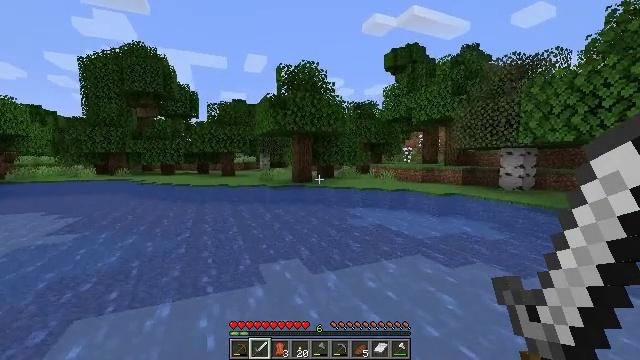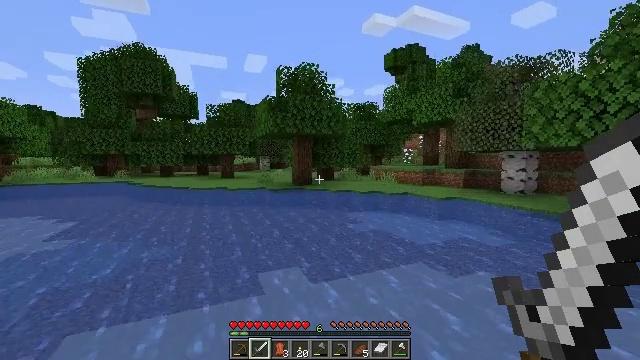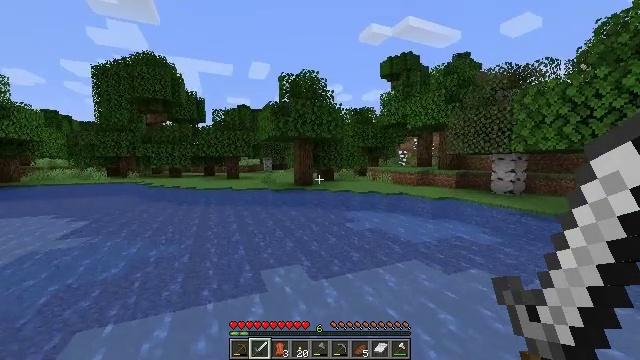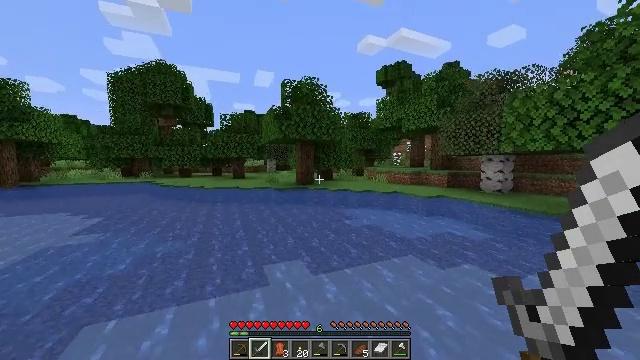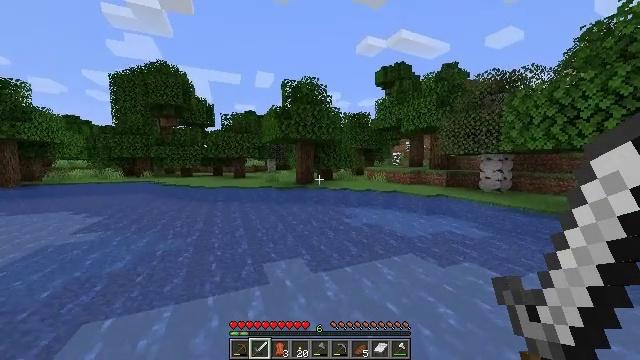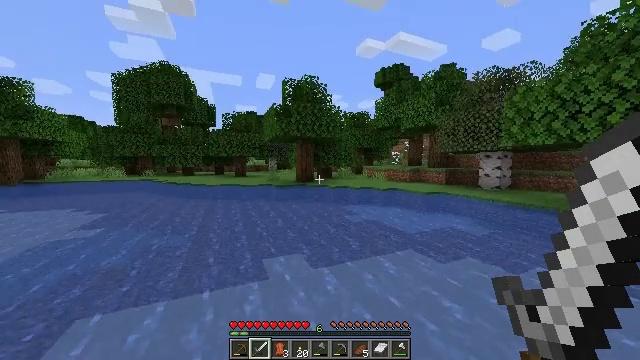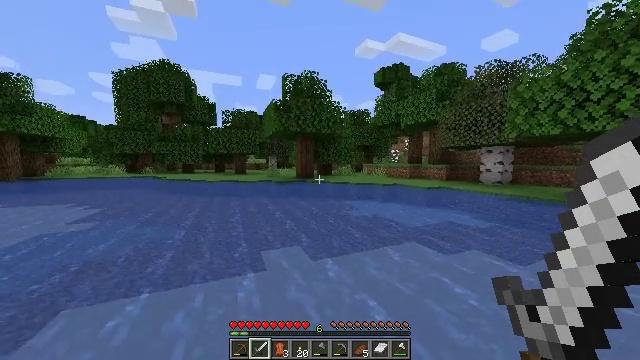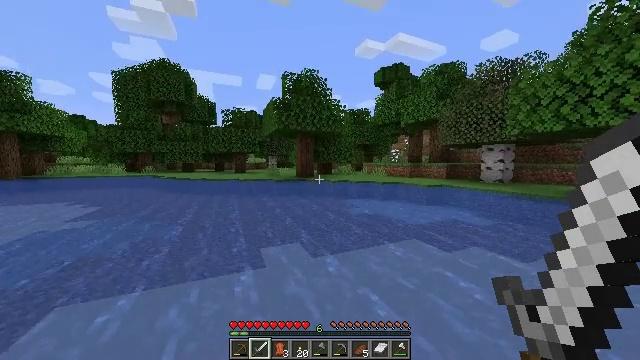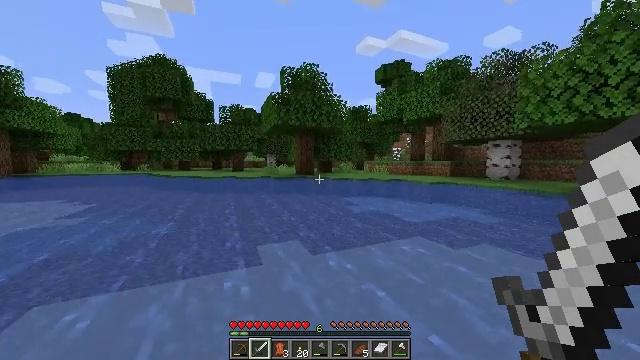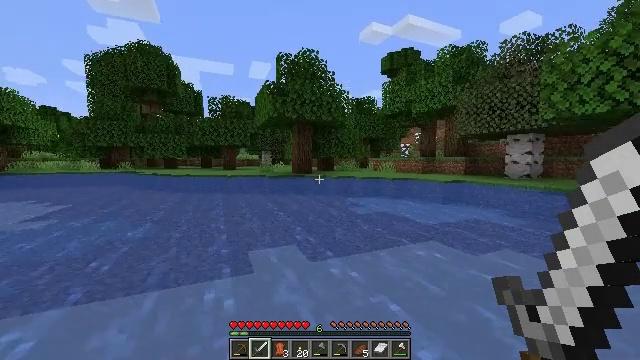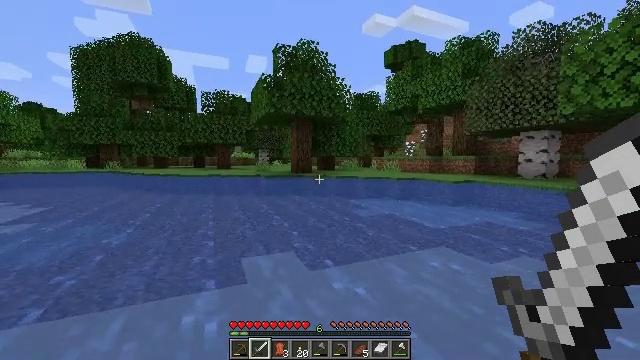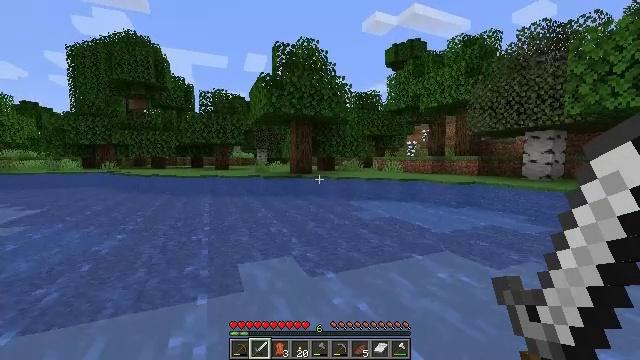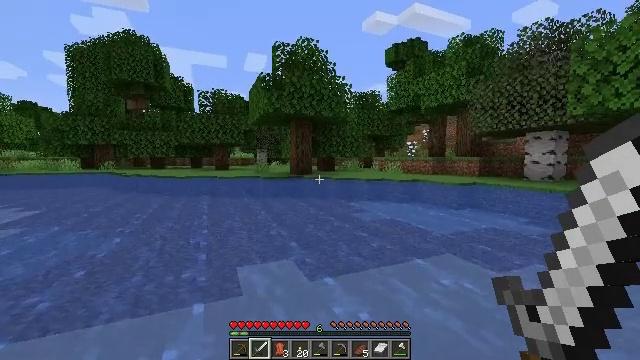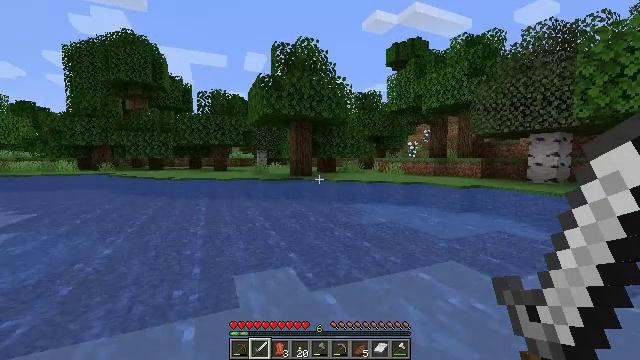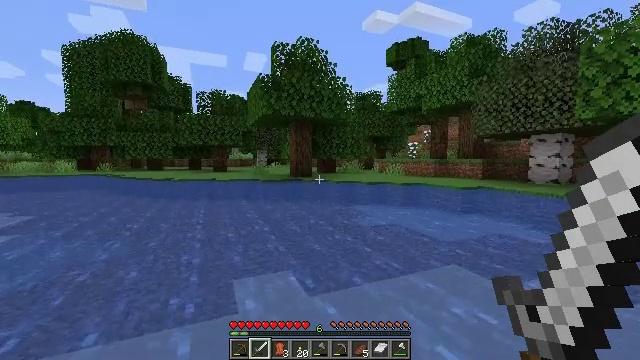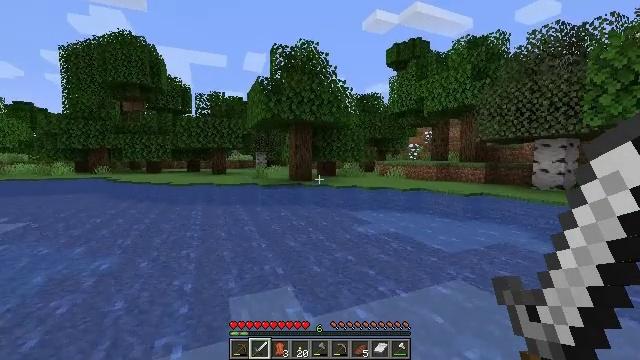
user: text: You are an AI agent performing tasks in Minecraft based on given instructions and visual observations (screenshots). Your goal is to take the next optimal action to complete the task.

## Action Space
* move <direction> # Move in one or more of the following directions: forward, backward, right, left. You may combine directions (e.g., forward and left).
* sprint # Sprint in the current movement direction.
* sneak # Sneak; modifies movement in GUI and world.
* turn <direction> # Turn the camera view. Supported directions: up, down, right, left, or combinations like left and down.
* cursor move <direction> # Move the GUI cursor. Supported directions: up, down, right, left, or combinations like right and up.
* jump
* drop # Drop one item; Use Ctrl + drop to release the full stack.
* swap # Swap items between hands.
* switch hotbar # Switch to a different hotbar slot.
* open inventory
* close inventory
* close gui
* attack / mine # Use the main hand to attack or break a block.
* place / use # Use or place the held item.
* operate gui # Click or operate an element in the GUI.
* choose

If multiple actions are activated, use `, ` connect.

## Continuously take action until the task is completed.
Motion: motion action
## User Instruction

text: Remove oak leaves from branches.
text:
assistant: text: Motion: move forward, sprint, jump
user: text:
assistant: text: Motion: move forward, sprint, jump
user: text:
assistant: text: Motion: move forward, sprint, jump
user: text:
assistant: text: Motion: move forward, sprint, jump
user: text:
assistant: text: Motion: move forward, sprint, jump
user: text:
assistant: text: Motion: move forward, sprint, jump
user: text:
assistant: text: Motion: move forward, sprint, jump
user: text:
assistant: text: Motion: move forward, sprint, jump
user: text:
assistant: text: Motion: move forward, sprint, jump
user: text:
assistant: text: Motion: move forward, sprint, jump
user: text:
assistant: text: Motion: move forward, sprint, jump
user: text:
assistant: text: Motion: move forward, sprint, jump
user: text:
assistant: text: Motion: move forward, sprint, jump
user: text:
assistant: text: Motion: move forward, sprint, jump
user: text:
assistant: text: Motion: move forward, sprint, jump
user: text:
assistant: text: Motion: move forward, sprint, jump
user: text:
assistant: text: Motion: move forward, sprint, jump
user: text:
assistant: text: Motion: move forward, sprint, jump
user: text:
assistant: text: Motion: move forward, sprint, jump
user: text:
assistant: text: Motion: move forward, sprint, jump
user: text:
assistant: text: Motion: move forward, sprint, jump
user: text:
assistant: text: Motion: move forward, sprint, jump
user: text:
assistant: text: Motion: move forward, sprint, jump
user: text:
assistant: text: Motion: move forward, sprint, jump
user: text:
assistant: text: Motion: move forward, sprint, jump
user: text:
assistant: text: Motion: move forward, sprint, jump
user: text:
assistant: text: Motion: move forward, sprint, jump
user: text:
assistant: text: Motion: move forward, sprint, jump
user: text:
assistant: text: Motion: move forward, sprint, jump
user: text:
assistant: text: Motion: move forward, sprint, jump